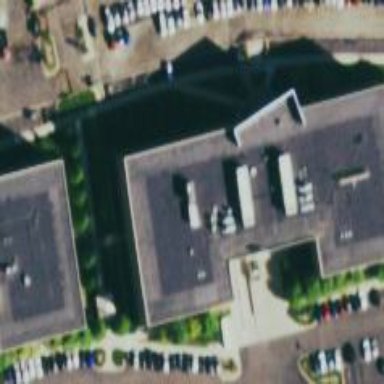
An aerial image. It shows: Office building.